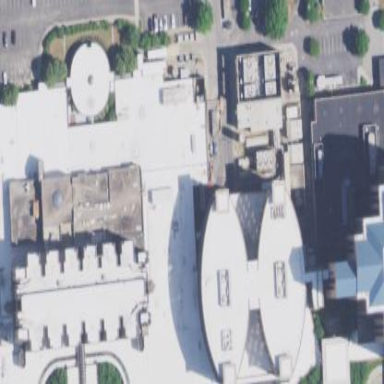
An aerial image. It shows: Hospital building.